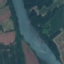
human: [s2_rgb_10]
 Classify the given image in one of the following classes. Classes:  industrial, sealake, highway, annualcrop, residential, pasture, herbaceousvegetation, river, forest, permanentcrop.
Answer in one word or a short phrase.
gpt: River